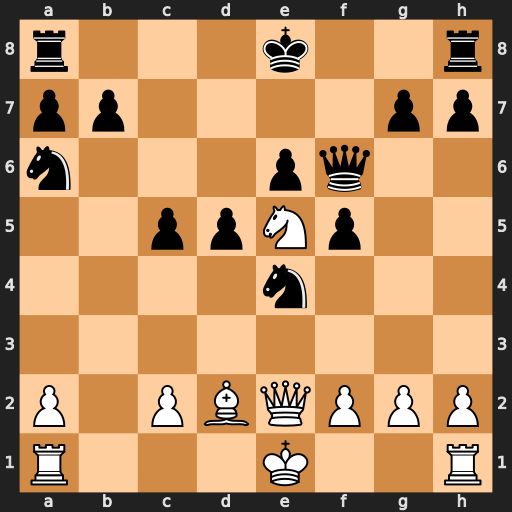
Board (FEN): r3k2r/pp4pp/n3pq2/2ppNp2/4n3/8/P1PBQPPP/R3K2R
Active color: w
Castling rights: KQkq
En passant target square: -
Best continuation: Qb5+ Kf8 Nd7+ Ke7 Nxf6